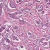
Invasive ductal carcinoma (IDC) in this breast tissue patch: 1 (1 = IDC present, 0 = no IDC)